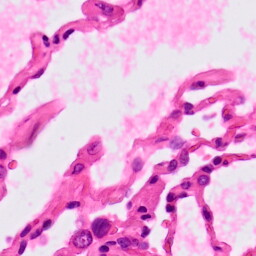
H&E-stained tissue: Lung